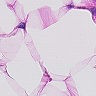
Metastatic tissue present: no